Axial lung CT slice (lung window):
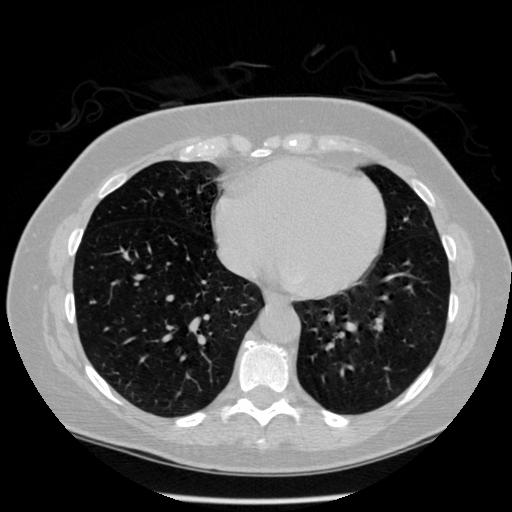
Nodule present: no